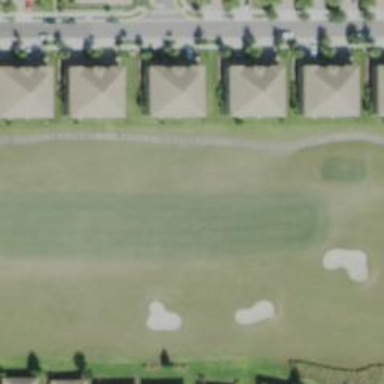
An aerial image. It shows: Golf hole.